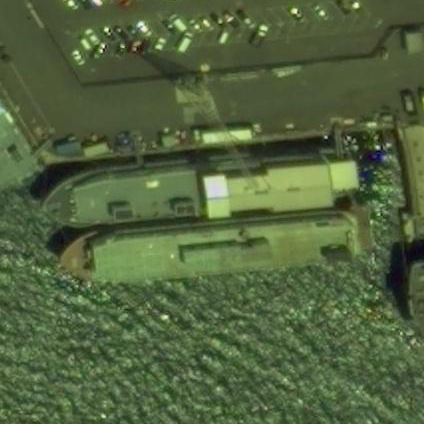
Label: civil